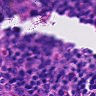
Metastatic tissue present: no